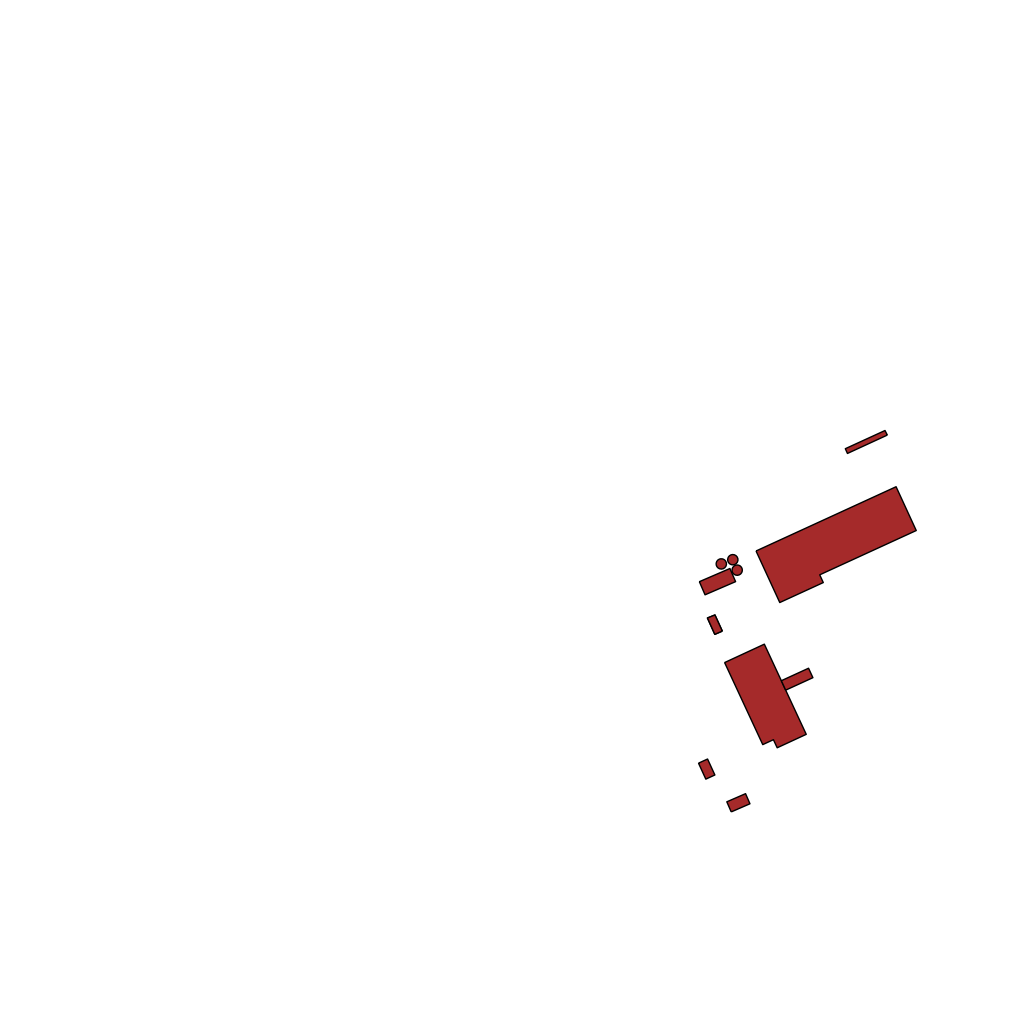
Tags: overhead vector_map, industrial, recreation, special, individual_rise, density_1, Facility, 1.0 km²